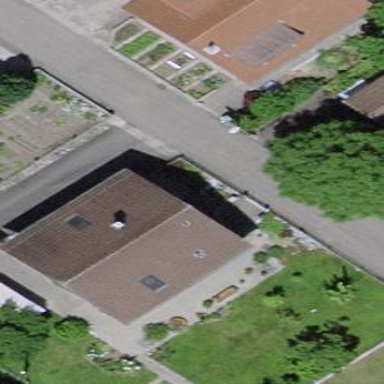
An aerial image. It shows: Residential building.